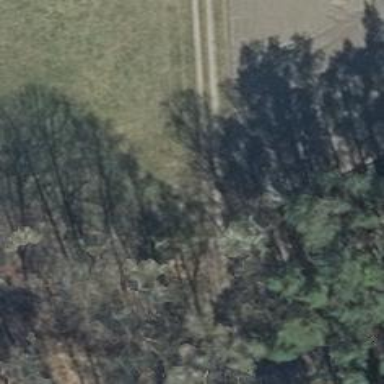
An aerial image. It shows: Track with grade 3 tracktype.